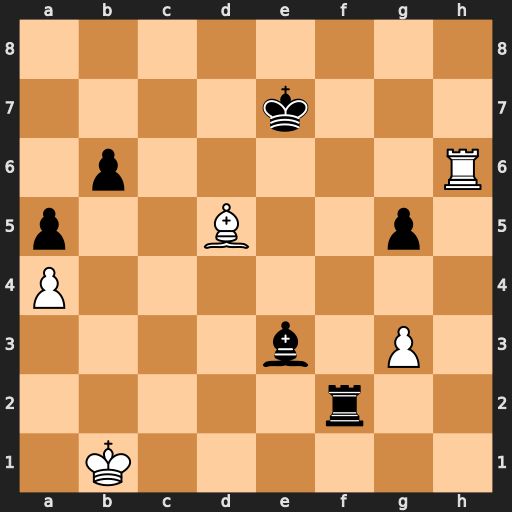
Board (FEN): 8/4k3/1p5R/p2B2p1/P7/4b1P1/5r2/1K6
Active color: w
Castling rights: -
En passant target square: -
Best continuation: Re6+ Kd7 Rxe3